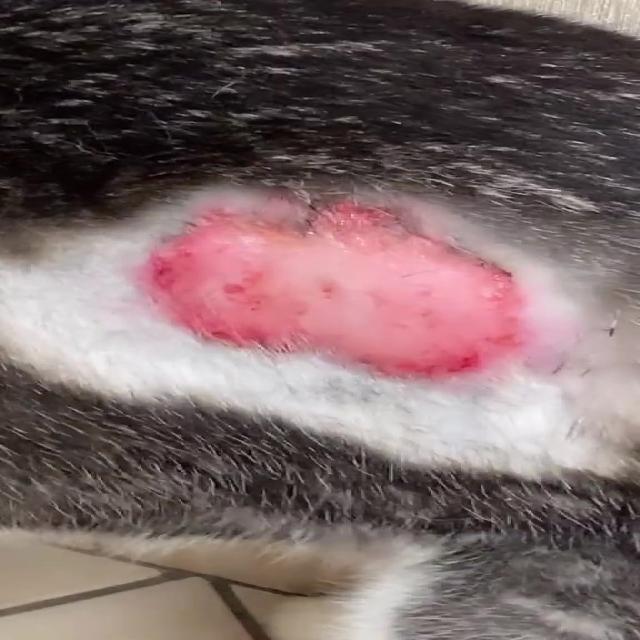
Canine dermatitis — inflammation of the skin presenting with erythema, pruritus, papules, and excoriation. May be allergic, contact, or atopic in origin.